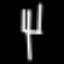
Label: fork